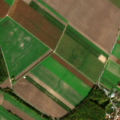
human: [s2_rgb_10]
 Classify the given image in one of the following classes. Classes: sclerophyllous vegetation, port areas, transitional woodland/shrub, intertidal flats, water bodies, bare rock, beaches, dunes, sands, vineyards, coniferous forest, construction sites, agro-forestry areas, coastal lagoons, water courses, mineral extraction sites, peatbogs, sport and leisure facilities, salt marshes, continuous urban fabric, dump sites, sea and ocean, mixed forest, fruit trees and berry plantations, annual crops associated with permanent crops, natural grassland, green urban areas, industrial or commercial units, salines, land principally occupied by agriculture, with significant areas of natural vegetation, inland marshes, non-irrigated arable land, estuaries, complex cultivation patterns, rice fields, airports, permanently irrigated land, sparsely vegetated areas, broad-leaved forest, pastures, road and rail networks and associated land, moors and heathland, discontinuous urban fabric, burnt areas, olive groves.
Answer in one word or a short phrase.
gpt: discontinuous urban fabric, green urban areas, non-irrigated arable land, broad-leaved forest